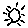
Label: sun